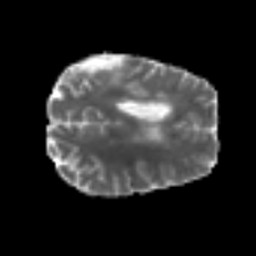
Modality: MD
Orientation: axial
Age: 43
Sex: male
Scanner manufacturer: siemens
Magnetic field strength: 3 T
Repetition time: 6.1 s
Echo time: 0.101 s